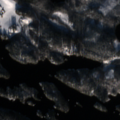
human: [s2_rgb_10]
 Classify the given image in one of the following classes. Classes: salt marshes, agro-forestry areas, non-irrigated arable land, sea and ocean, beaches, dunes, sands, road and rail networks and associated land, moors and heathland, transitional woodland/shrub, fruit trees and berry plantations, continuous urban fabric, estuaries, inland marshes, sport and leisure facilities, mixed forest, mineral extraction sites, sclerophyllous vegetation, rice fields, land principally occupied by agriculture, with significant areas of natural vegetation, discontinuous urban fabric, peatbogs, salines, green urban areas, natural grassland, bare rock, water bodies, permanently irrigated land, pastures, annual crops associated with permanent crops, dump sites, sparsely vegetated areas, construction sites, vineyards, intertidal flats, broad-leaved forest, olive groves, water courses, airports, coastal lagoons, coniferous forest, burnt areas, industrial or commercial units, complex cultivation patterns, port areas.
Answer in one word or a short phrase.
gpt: non-irrigated arable land, coniferous forest, mixed forest, water bodies